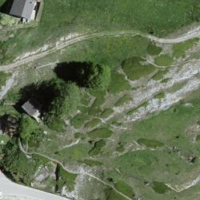
EUNIS habitat code: 24
Species observed at this site:
Lactuca perennis